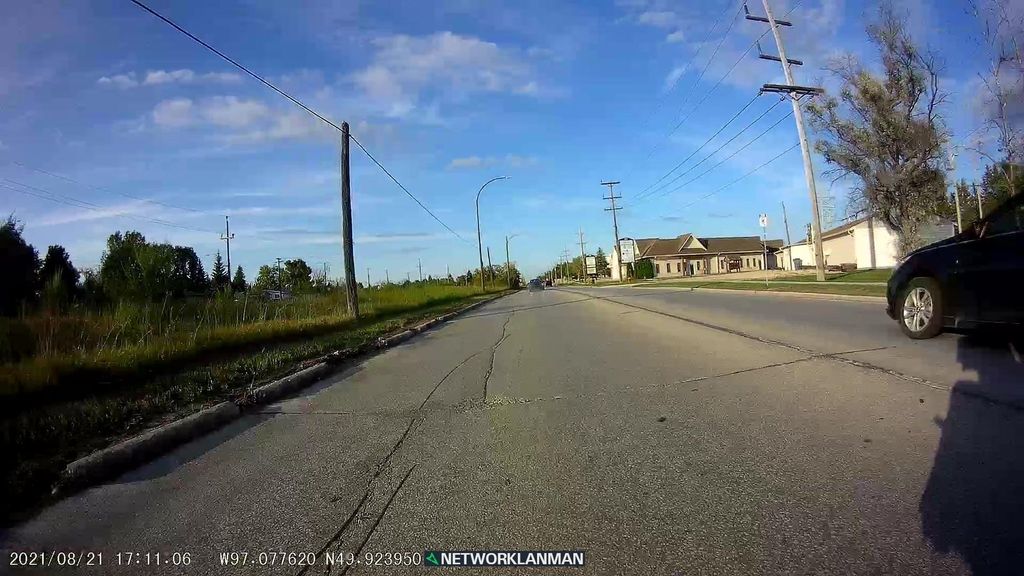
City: winnipeg